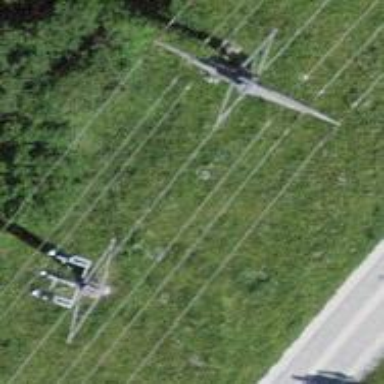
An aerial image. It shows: Concrete power pole.